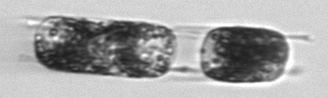
Label: Hemiaulus